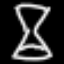
Label: hourglass